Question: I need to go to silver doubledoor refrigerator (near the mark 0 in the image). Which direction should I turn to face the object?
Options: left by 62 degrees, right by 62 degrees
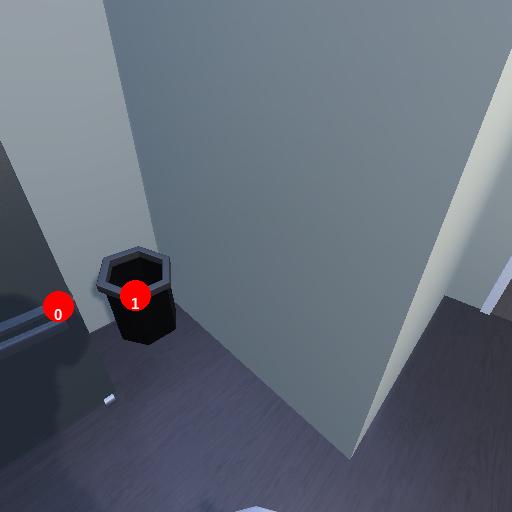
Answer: left by 62 degrees